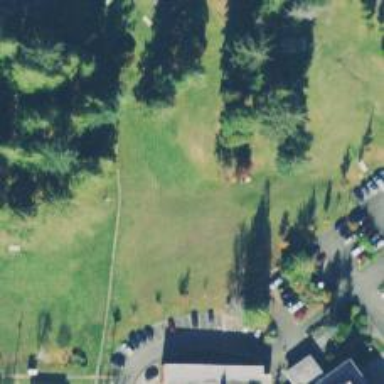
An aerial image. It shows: Disc golf hole.